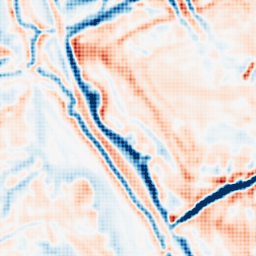
Category: multiscale
Decomposition family: dog_multiscale
Decomposition parameters: sigma_ratio: 1.4
n_scales: 3
base_sigma: 2
Upsampling method: sinc_hamming
Upsampling parameters: scale: 4
kernel_size: 4
Upsampling scale: 4